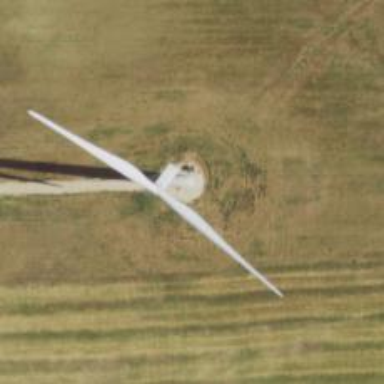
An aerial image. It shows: Wind generator with horizontal axis. The generator is wind turbine.